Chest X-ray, PA view. Patient: 60 years old, sex M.
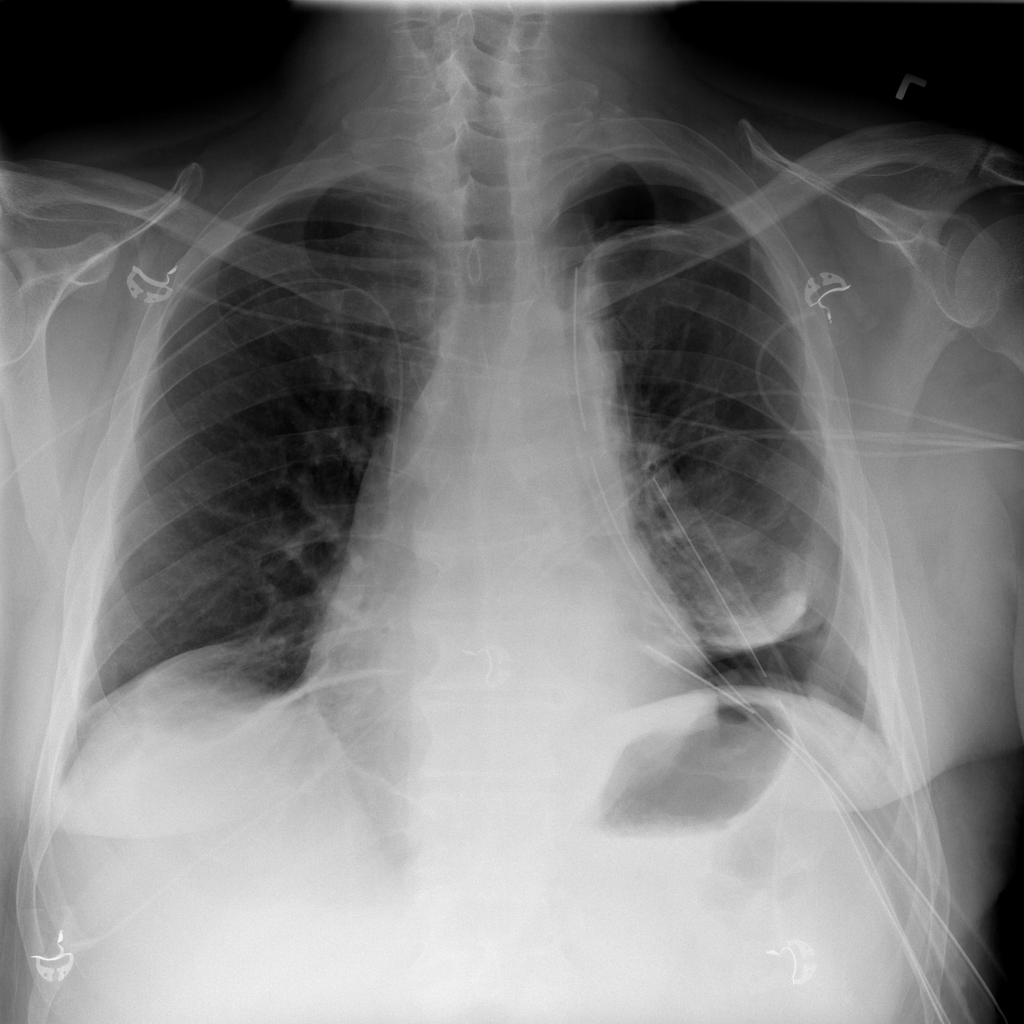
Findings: No Finding